Question: ## Goal
I want to create a report that will contain three DataTables (unless doable with 1 DataTable, you tell me!). The following screenshot displays 'ConveyorNames', 'OptionNames', 'ConveyorOptionPrices':

## Problem
The problem I am facing is I cannot seem to figure out how I will go about displaying horizontal conveyor Names (Conveyor1, Conveyor2, Conveyor3, ...) horizontally while displaying OptionNames (Optn1, Optn2, Optn3, ...) vertically; while at the same time populating the price for Conveyor1 and Optn1 (and so on) in their relative cells.
I'd like to provide something that I have tried, but nothing conclusive as of yet would be useful here. To be honest, I don't even know where to start. If anyone can point me in the right direction, I'll be very thankful!
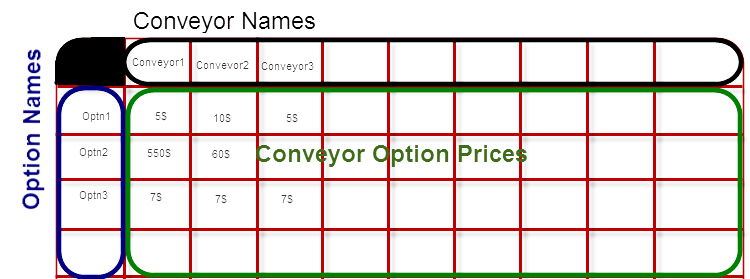
Answer: I figured it out using only 1 DataTable. You must create a Matrix and attach this DataTable to it.
Related to my example, my DataTable will contain the following fields: 'ConveyorName', 'OptionName', and 'OptionPrice' like so:

Afterwards, I just loop through my three DataTables and fill in the fields like so:
'''
For Each convRow As ds1.dtConveyorsRow In dsConv.dtConveyors
For Each optnRow As ds2.dtOptionsRow In dsOptn.dtOptions
For Each convOptnRow As ds3.dtConvOptnsRow In dsConvOptn.dtConvOptns.Select("FK_Conveyor=" & convRow.PK_Conveyor & " AND FK_Option=" & optnRow.PK_Option)
dtRpt.AddConvOptnRow(convRow.ConveyorName, optnRow.Name, convOptnRow.Price)
Next
Next
Next
'''
Which populates it exactly as I showed in my question's picture.